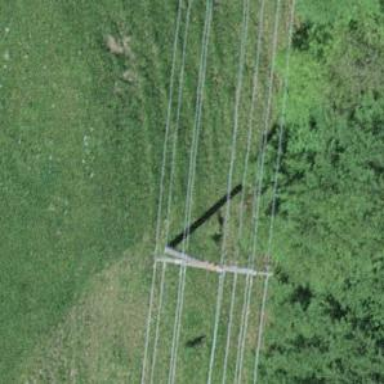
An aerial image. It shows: Power line is depicted.